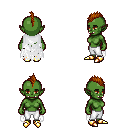
a pixel art fantasy rpg character, female body template, orc, green skin, white tattered cape, white pants, brunette mohawk hairstyle, gold boots, four views (front, back, left, right), 2x2 character sprite sheet, small pixel art, hard edges, no anti-aliasing